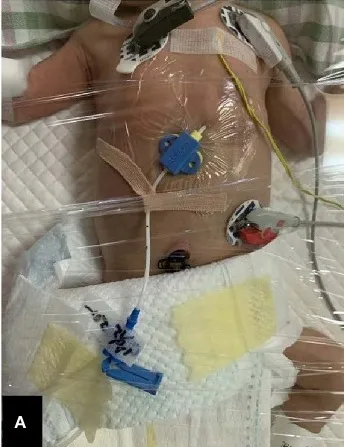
Features of pericardiocentesis and pericardial effusion. Pericardiocentesis, and ,pericardial indwelling drainage.
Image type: medical_photograph (skin_photograph)